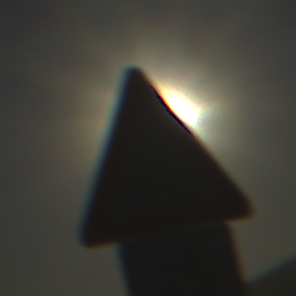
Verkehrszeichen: RadverkehrRechts
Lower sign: RichtungsangabeDurchPfeile9
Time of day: SunriseSunset
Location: Outdoor (Nature)
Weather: Clear
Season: NotSpecified
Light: Natural